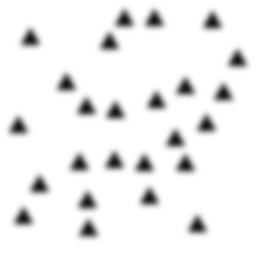
Squares: 0
Triangles: 25
Stars: 0
Total shapes: 25